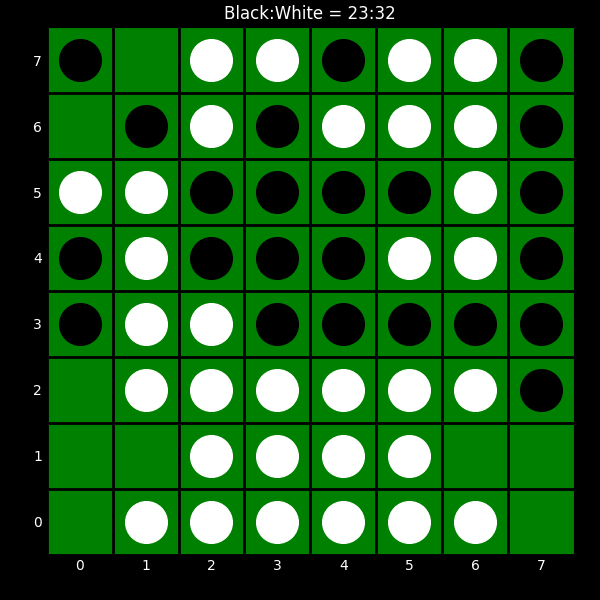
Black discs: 23
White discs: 32